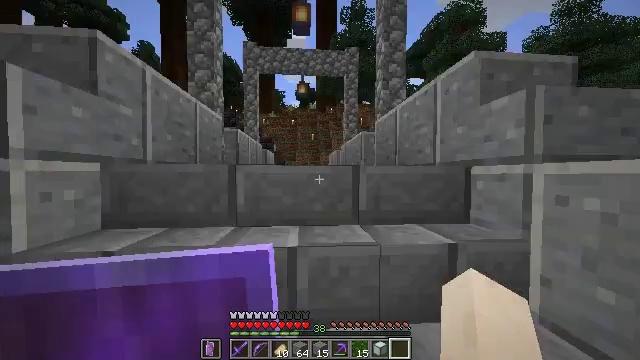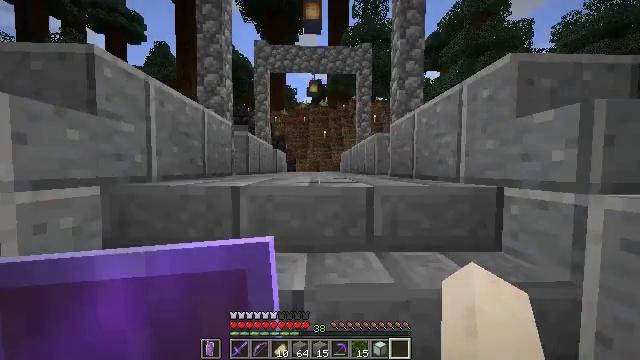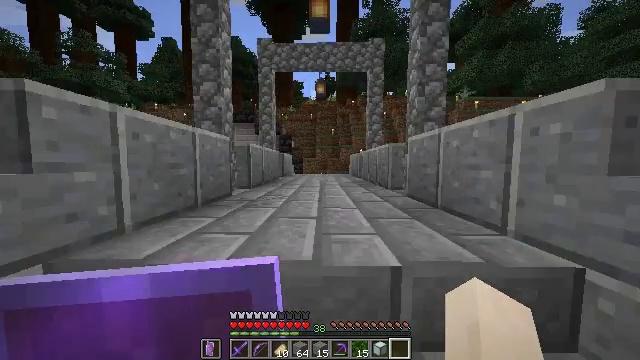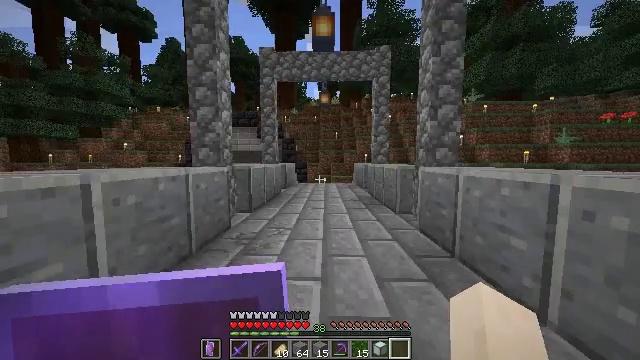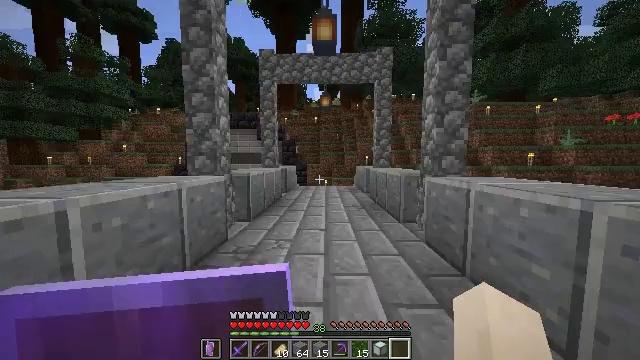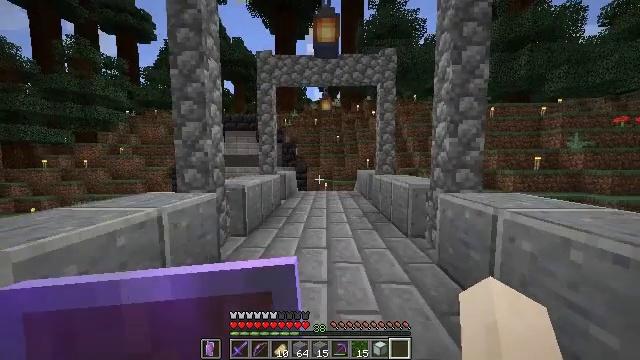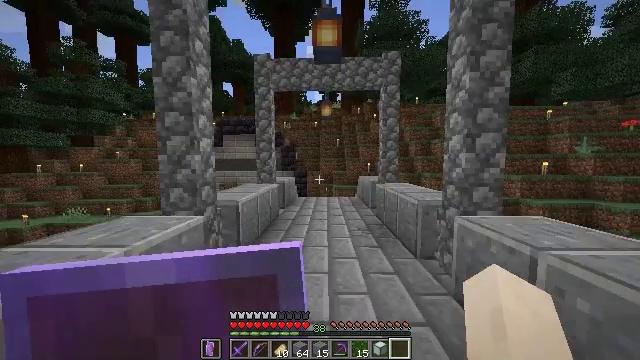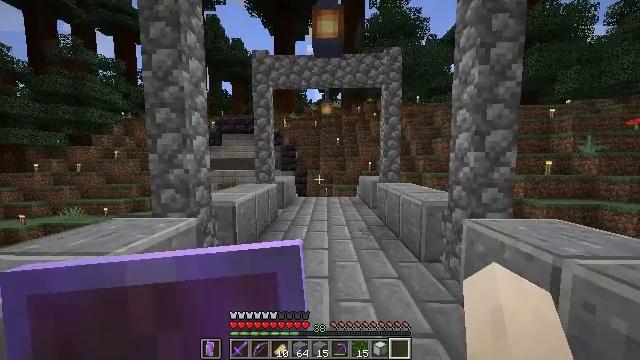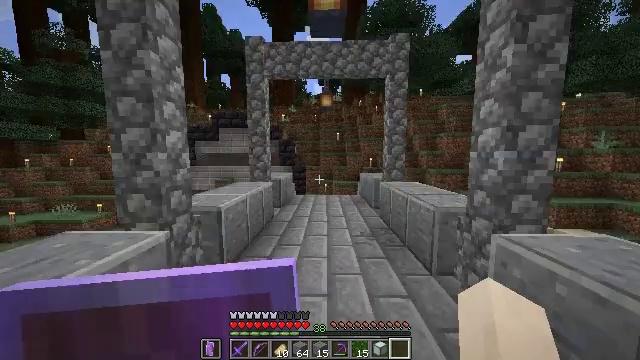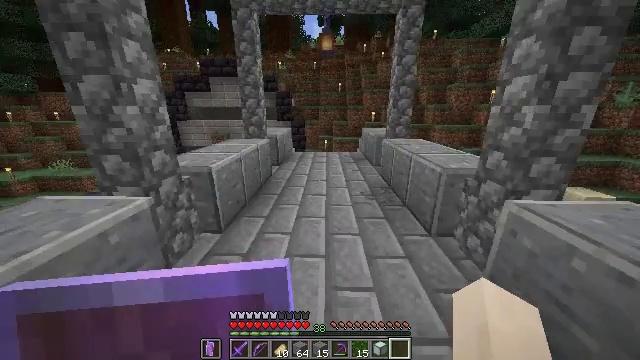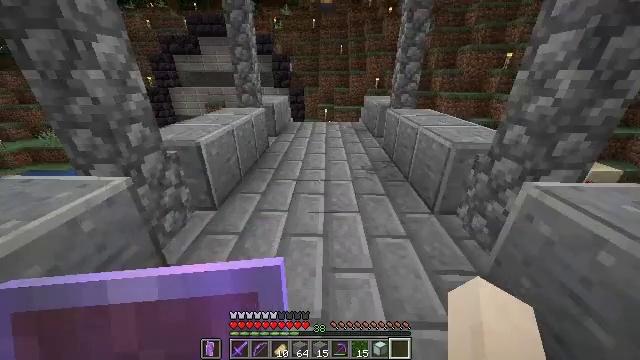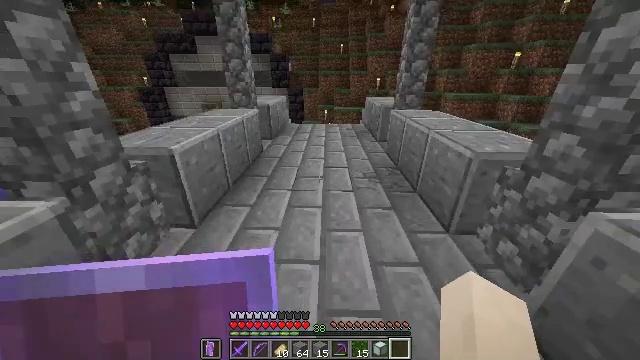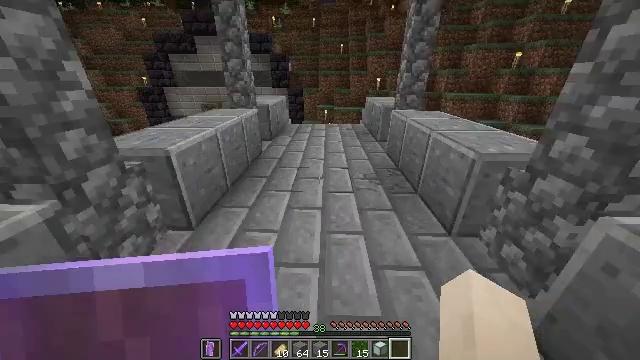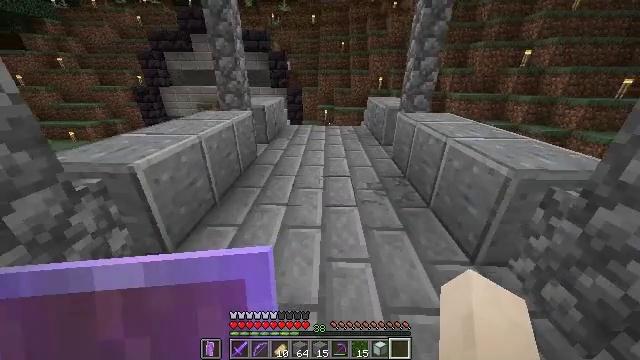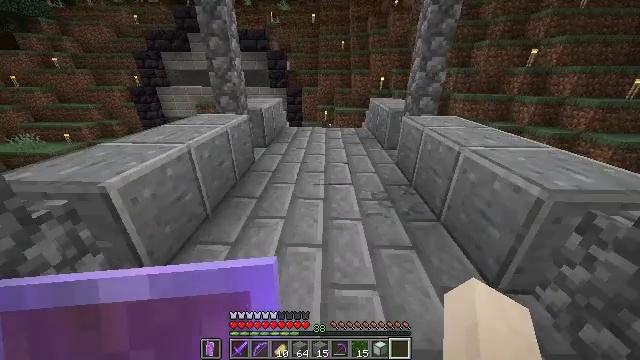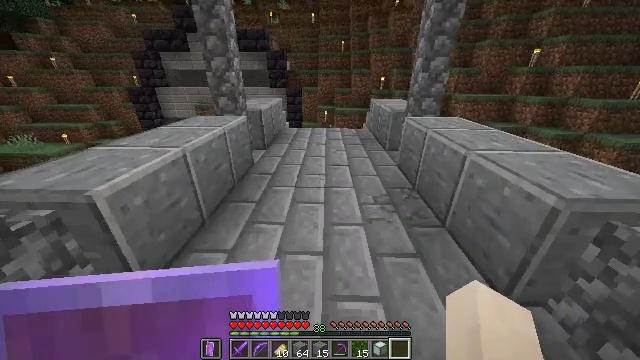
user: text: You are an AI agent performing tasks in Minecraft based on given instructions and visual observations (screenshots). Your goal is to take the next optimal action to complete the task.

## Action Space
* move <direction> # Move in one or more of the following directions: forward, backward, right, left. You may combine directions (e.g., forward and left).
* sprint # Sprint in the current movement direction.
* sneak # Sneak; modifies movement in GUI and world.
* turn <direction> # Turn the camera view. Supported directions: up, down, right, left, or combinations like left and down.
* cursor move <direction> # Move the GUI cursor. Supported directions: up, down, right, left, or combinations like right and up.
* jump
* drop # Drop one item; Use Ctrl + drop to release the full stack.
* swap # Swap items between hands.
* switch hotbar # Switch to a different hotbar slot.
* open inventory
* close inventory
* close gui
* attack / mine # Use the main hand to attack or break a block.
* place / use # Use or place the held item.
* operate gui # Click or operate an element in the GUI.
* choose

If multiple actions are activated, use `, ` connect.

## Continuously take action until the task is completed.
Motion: motion action
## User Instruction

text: Use polished blackstone to craft polished blackstone stairs at the table.
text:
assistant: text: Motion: move forward, sprint, turn left and down
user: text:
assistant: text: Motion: move forward, sprint, turn left and down
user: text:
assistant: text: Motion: move forward, sprint
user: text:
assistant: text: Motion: move forward, sprint
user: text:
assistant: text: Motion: move forward, sprint
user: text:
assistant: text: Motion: move forward, sprint
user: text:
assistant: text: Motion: move forward, sprint
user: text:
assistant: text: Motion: move forward, sprint, turn down
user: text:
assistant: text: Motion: move forward, sprint, turn down
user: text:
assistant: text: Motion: move forward, sprint, turn down
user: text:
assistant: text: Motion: move forward, sprint
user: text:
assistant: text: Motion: move forward, sprint
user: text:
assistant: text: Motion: move forward, sprint
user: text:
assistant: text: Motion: move forward, sprint
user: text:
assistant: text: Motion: move forward, sprint
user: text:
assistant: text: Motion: move forward, sprint
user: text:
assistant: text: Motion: move forward, sprint
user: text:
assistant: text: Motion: move forward, sprint
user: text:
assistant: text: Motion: move forward, sprint
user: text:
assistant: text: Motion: move forward, sprint
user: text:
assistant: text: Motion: move forward, sprint, turn left
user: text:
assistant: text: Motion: move forward, sprint, turn left
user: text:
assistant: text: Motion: move forward, sprint, turn left
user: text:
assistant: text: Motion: move forward, sprint, turn left
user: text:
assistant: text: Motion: move forward, sprint, turn left
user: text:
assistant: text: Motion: move forward, sprint, turn left and down
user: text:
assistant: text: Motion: move forward, sprint, turn left and down
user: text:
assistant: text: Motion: move forward, sprint
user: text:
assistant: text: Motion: move forward, sprint
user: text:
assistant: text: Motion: move forward, sprint